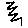
Label: zigzag